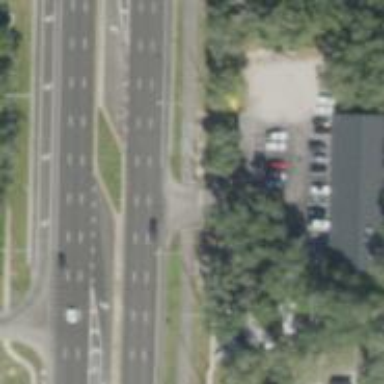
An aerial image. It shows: Unmarked road crossing.